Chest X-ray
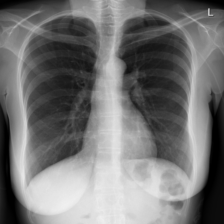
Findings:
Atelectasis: negative
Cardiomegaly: negative
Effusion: negative
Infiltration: negative
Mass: negative
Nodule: negative
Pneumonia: negative
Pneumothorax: negative
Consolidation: negative
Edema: negative
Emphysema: negative
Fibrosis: negative
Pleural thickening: negative
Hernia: negative